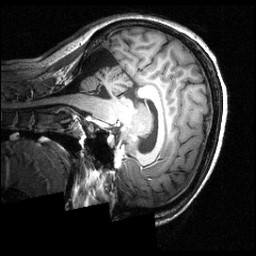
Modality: T1w
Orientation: sagittal
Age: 21
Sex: female
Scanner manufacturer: siemens
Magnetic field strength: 3.951 T
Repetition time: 1.5 s
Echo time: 0.00335 s